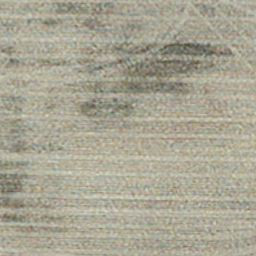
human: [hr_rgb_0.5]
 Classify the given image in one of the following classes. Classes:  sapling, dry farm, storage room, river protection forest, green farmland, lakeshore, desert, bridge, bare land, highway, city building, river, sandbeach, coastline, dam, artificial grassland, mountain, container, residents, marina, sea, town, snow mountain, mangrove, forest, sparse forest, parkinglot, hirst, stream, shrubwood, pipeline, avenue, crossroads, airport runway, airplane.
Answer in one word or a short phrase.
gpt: dry farm